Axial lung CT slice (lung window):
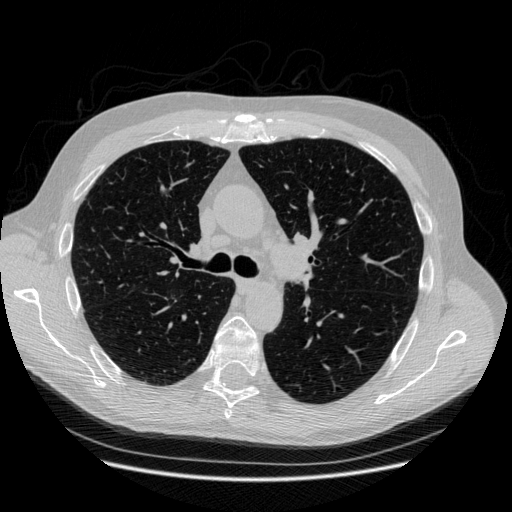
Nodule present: no